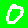
Digit: 0